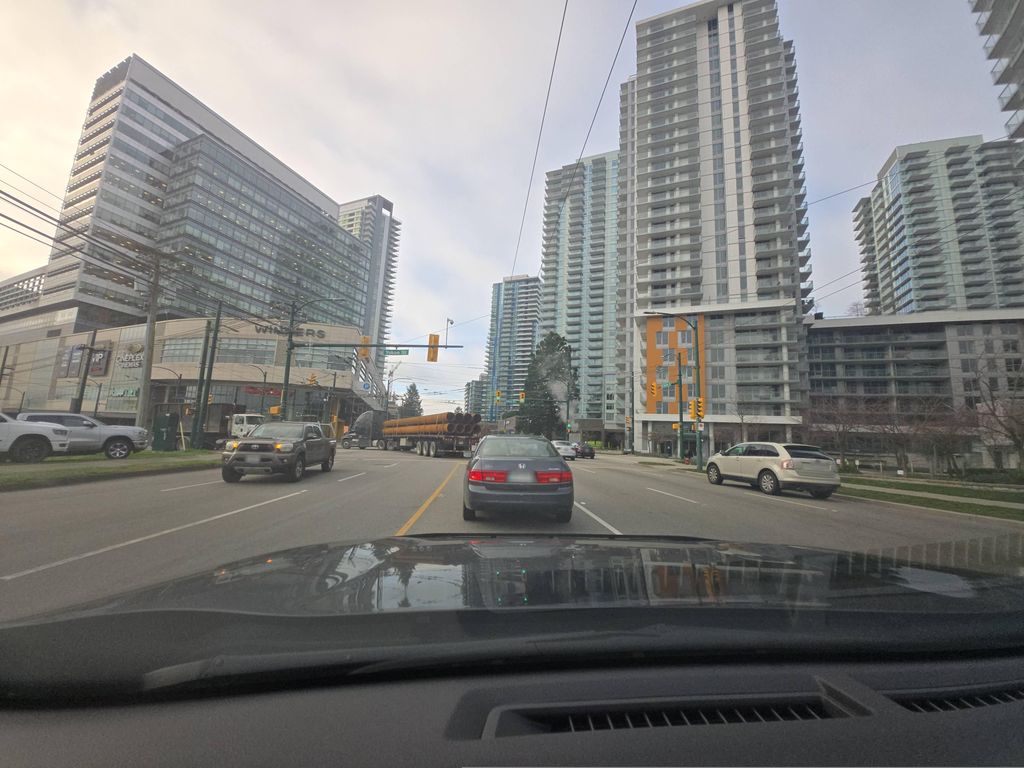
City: vancouver